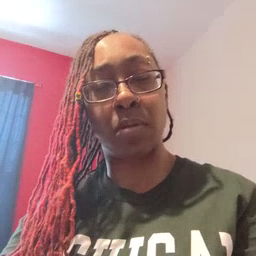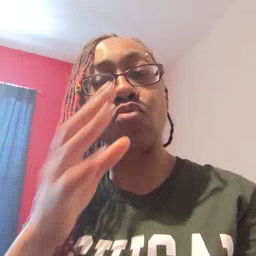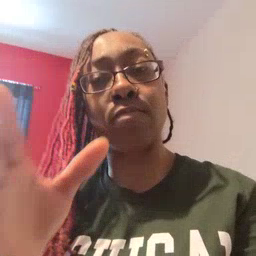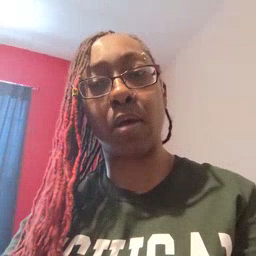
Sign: grandma